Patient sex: M
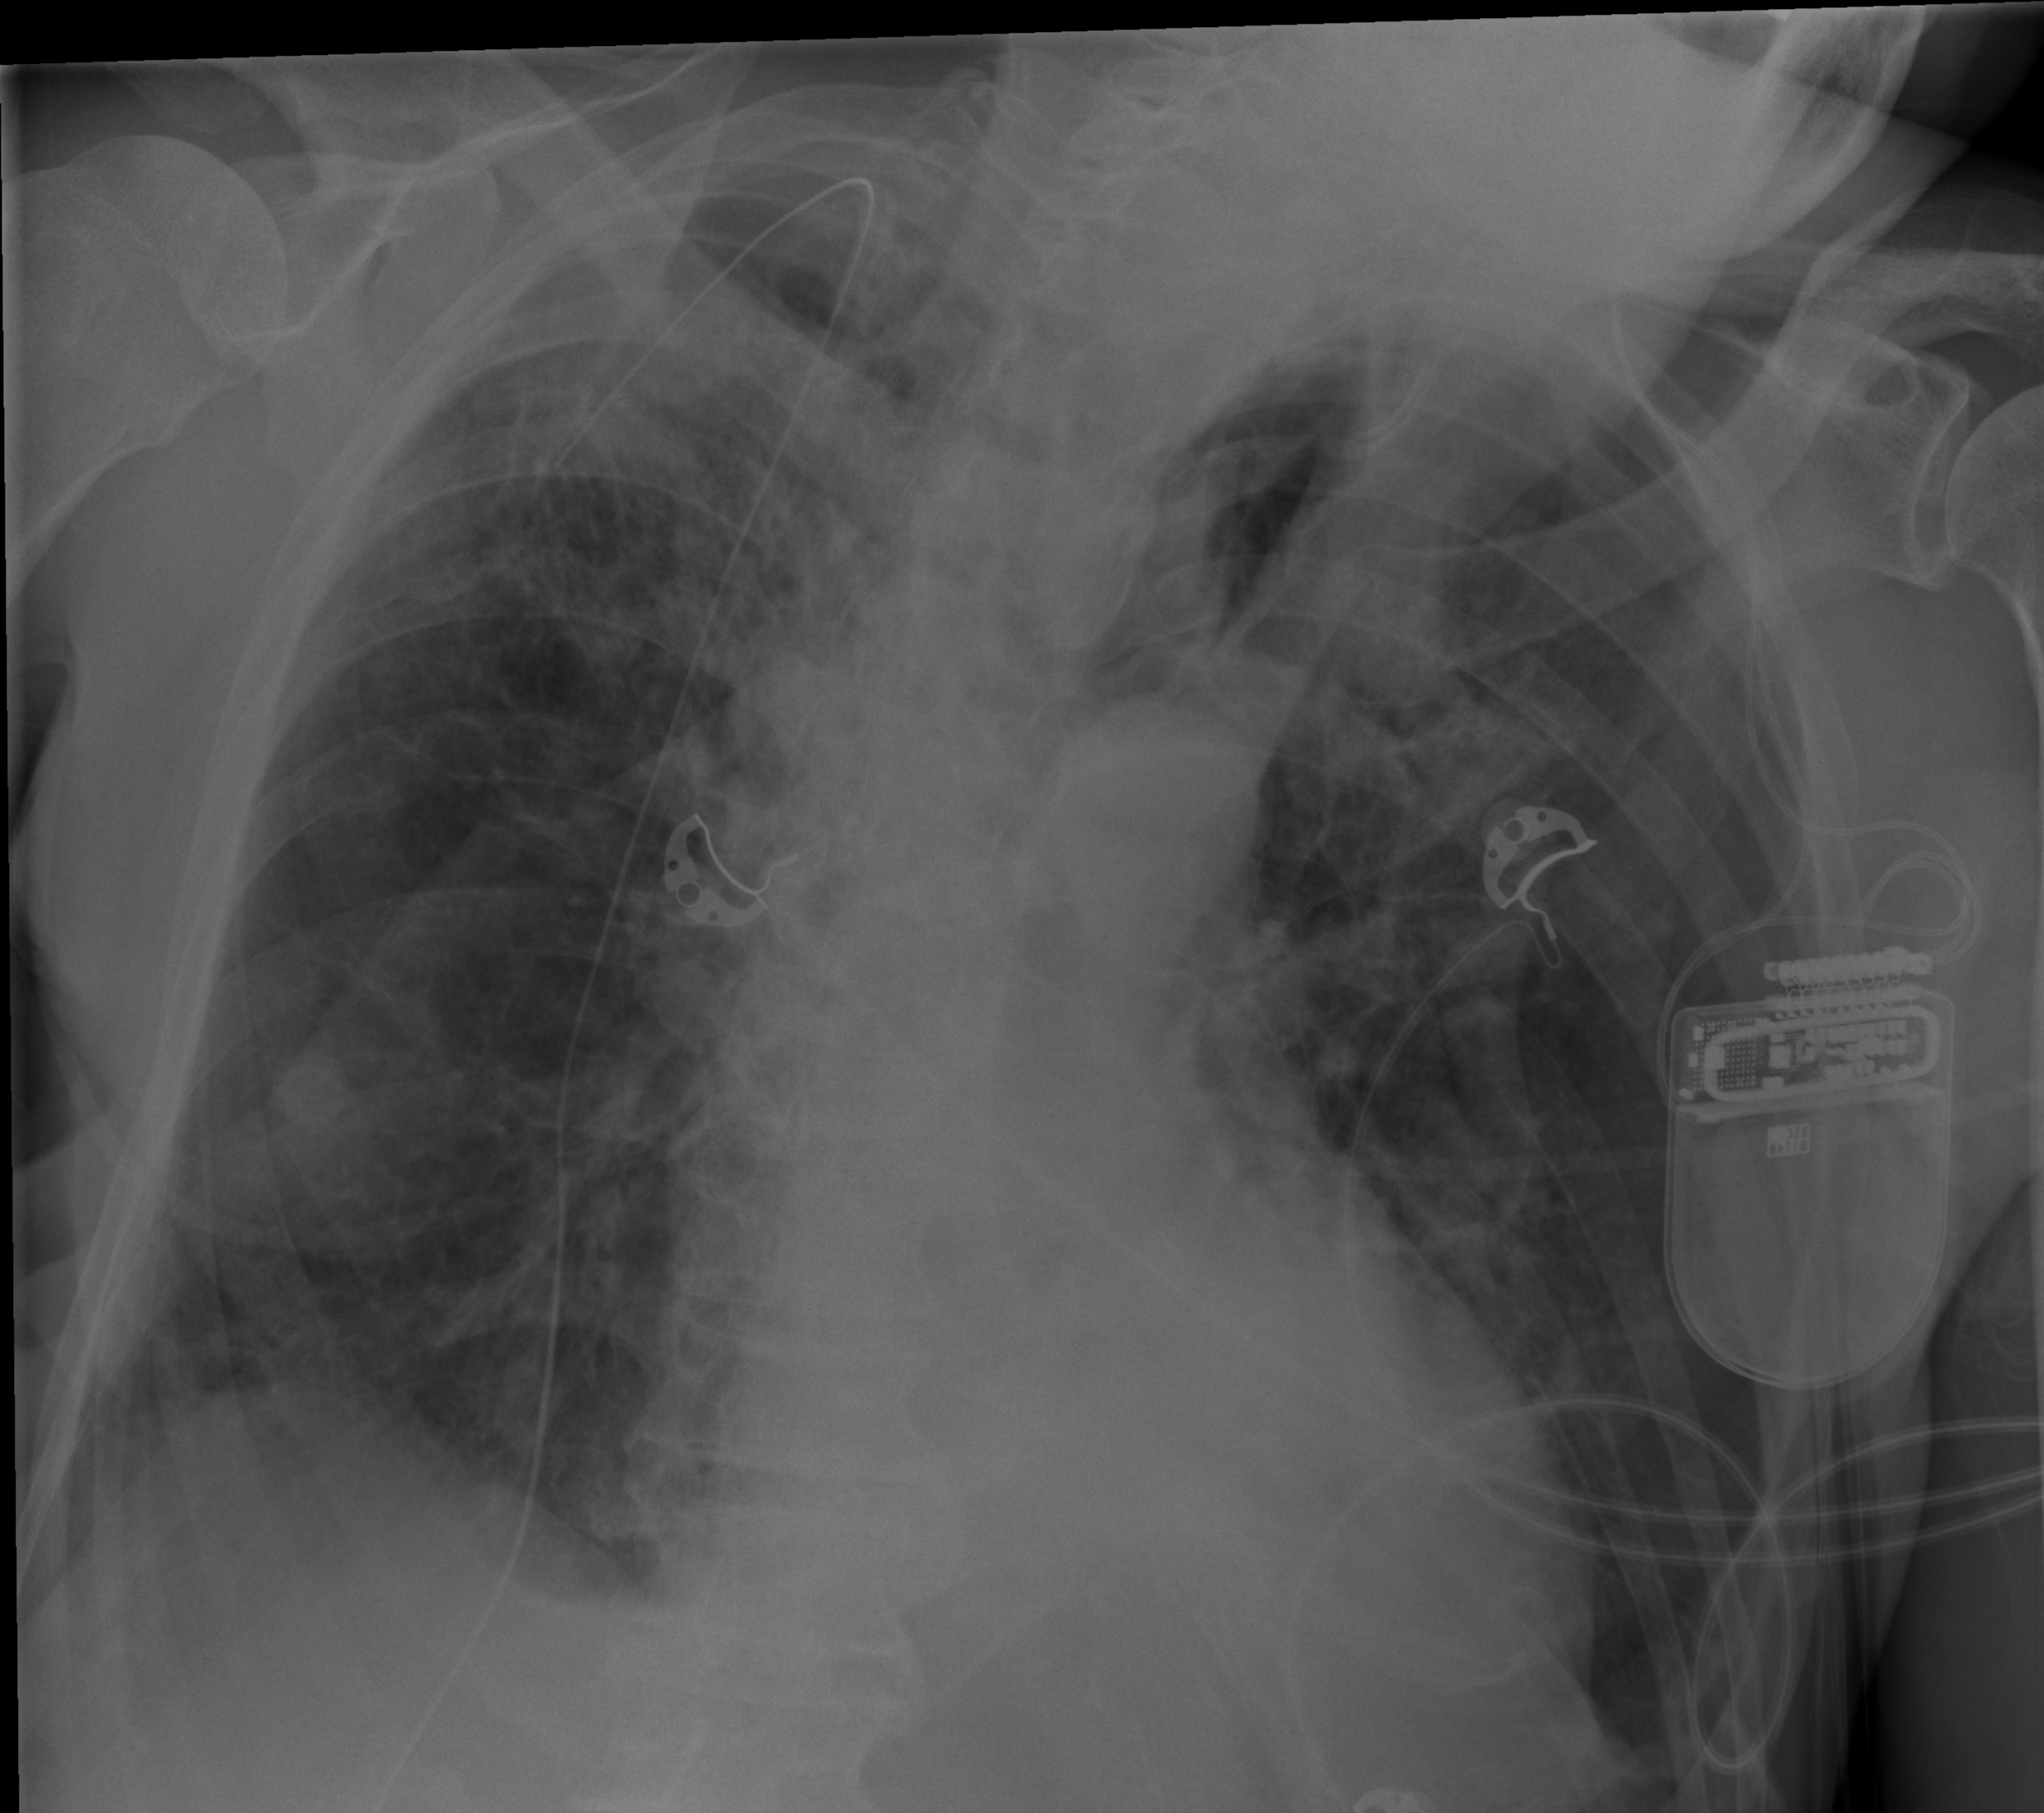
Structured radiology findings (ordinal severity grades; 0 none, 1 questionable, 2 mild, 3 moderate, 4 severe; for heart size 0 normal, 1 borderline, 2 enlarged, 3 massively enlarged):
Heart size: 1
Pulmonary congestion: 2
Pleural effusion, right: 2
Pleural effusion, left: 2
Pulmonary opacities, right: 3
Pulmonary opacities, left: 2
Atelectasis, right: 3
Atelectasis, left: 2